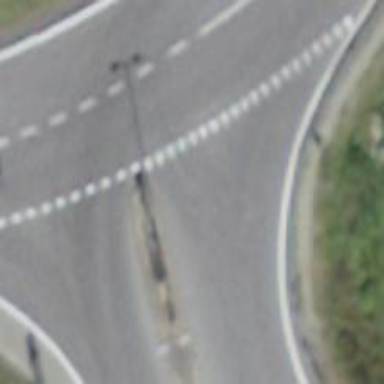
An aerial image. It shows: Road with "give way" sign.